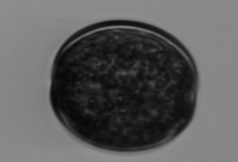
Label: Coscinodiscus